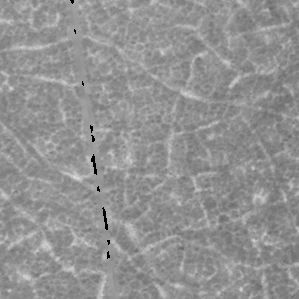
Label: frost